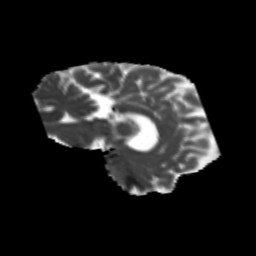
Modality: MD
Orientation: sagittal
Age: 33
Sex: female
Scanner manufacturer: siemens
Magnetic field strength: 3 T
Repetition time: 1.8 s
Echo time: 0.07 s